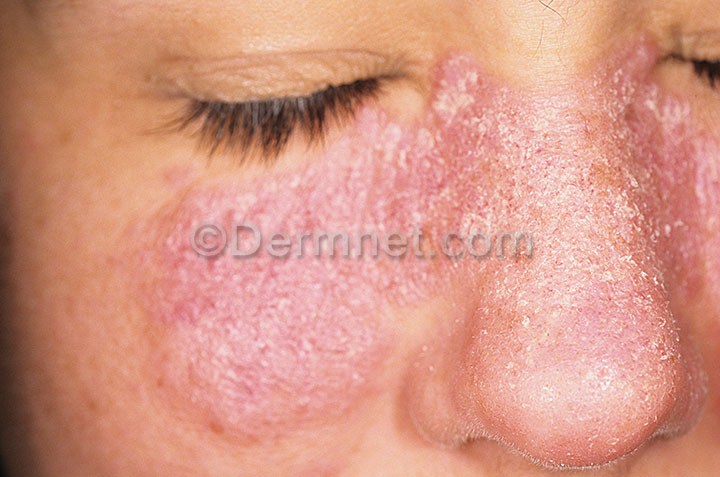
Disease: Lupus and other Connective Tissue diseases